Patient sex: F
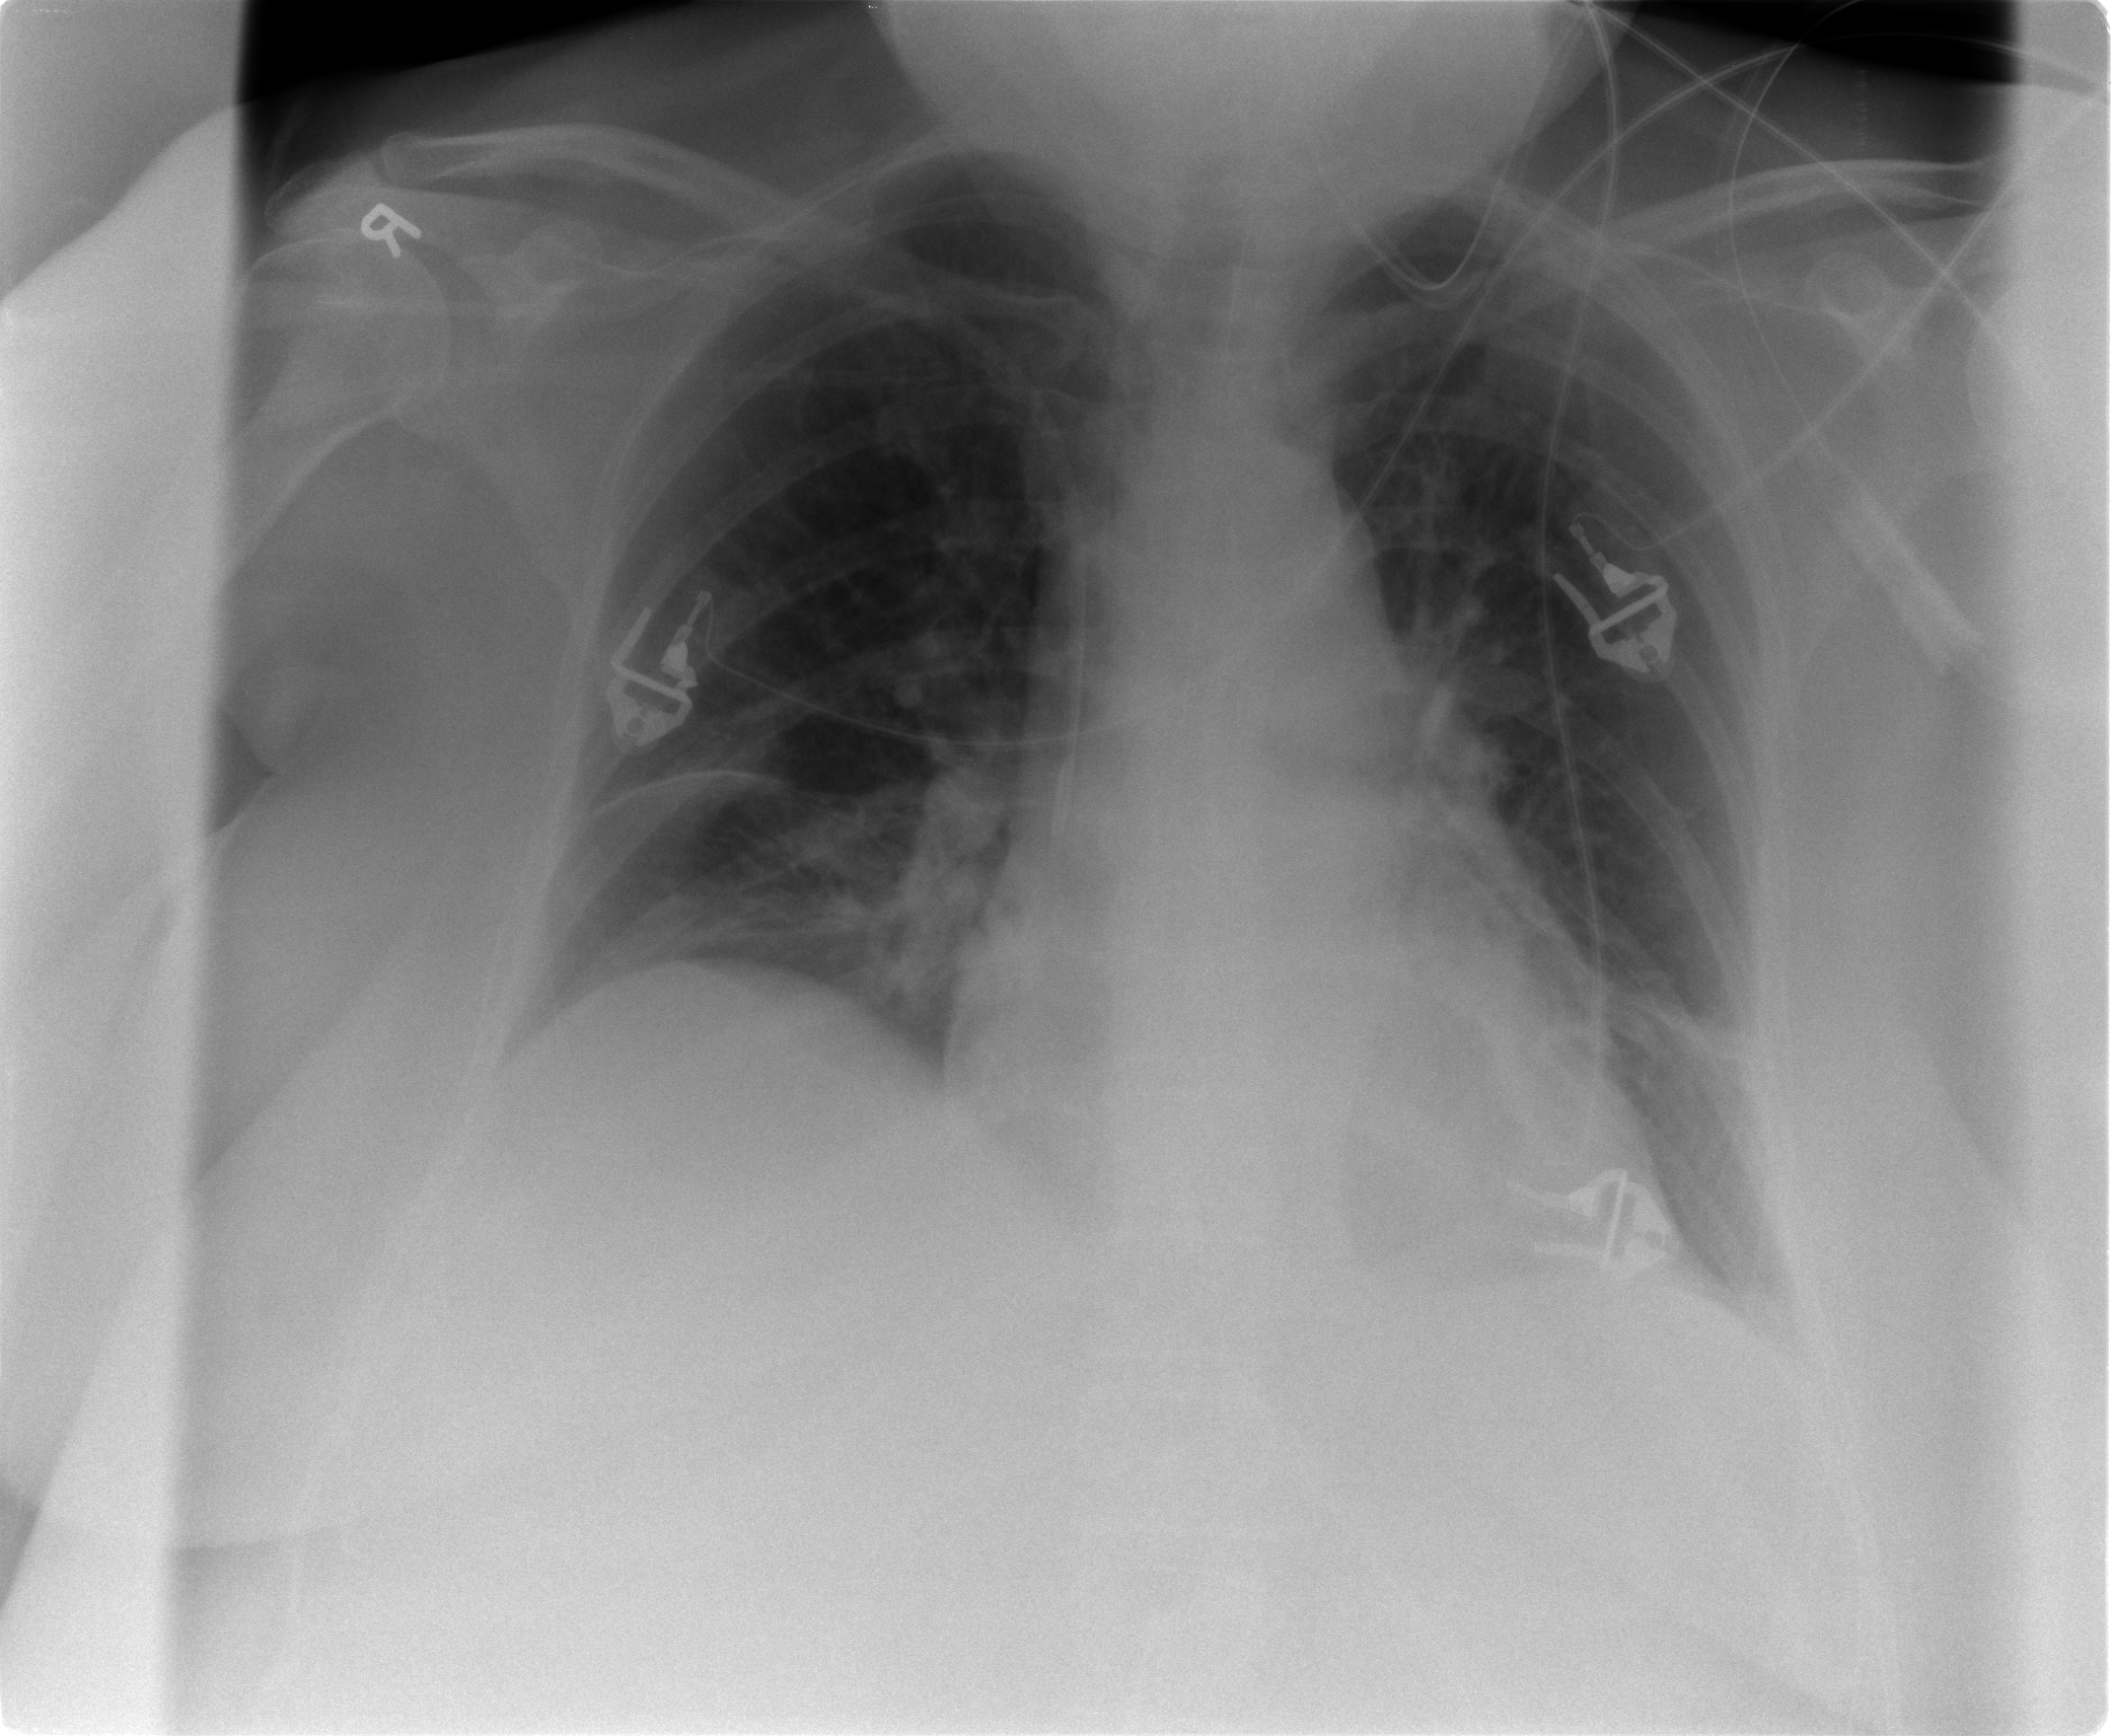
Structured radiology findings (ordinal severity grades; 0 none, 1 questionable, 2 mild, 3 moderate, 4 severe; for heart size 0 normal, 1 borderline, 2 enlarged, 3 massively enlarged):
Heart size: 0
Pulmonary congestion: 0
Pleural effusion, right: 0
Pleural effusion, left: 1
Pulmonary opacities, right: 0
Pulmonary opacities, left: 0
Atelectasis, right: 2
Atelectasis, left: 1